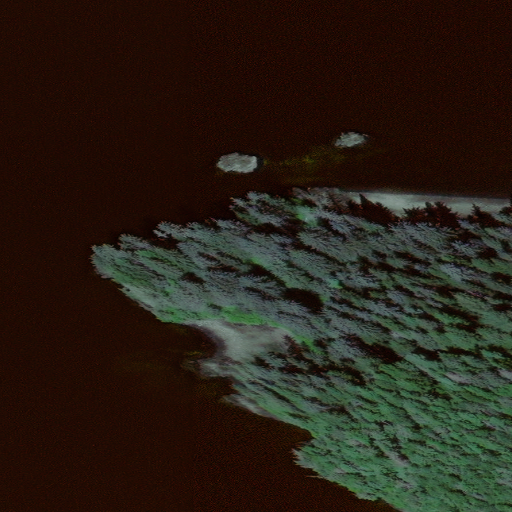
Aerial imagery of cape in Alaska named Dog Point containing only unknown